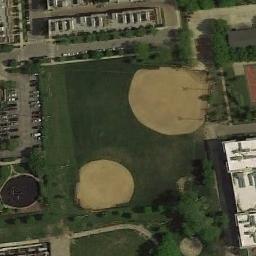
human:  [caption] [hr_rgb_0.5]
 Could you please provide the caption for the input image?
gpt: Two baseball diamonds of different sizes next to a parking lot and the residential area beside .

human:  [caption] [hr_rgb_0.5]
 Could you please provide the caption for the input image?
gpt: There are two baseball fields in the picture, One of which is about twice as large as the other .

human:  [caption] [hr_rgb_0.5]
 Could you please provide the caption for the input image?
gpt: There is a big baseball diamond and a small baseball diamond covered with cars next to many buildings .

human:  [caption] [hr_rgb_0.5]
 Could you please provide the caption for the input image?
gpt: There are two baseball diamonds in the grass surrounded by the houses and parking lot .

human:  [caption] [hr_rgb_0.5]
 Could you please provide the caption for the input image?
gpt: Many cars are in the parking lot next to two baseball diamonds .